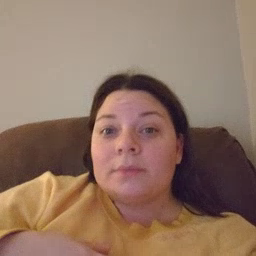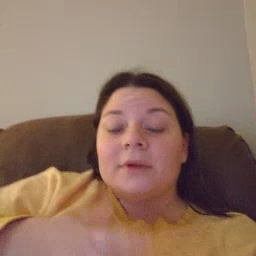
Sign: go